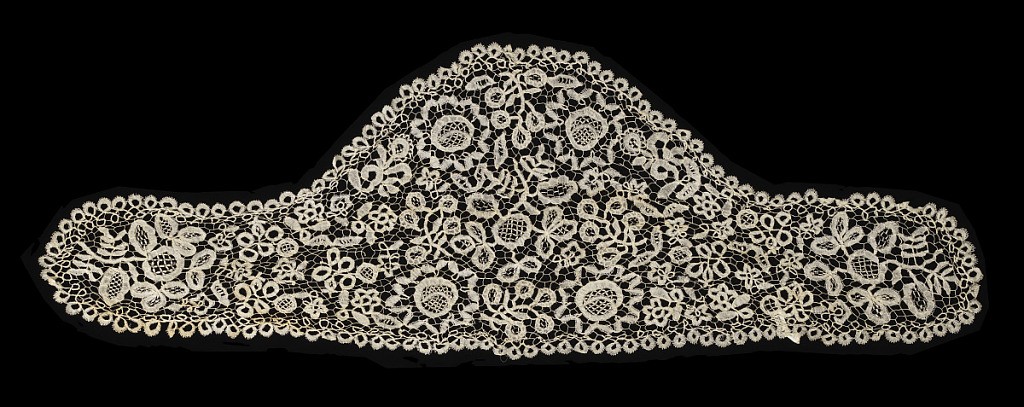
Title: Head piece
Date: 19th–20th century
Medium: linen Technique: Brussels-style bobbin lace
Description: Head piece in pattern of rose and orange blossoms. Brussels-style but probably made in Devonshire, England.